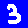
Digit: 3